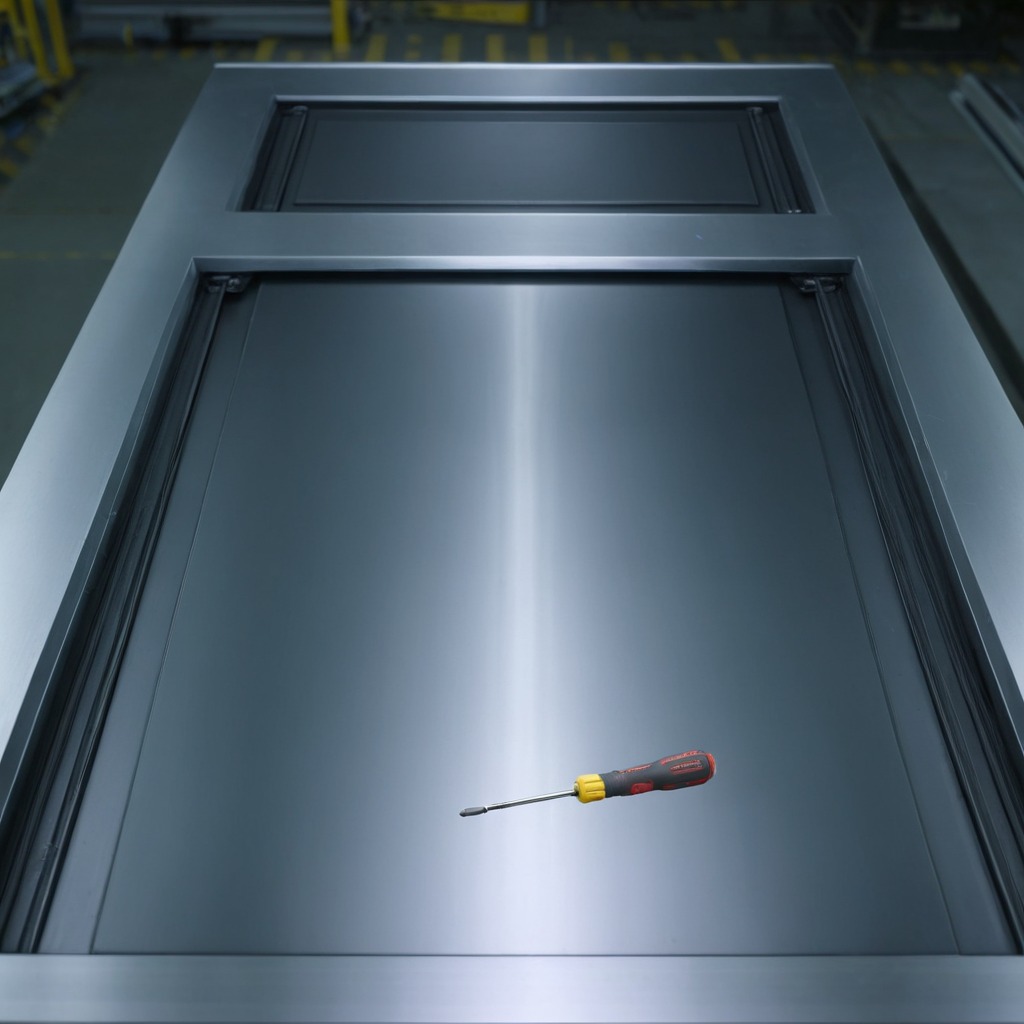
A screwdriver is lying on the metal table in a machine shop under fluorescent lights.